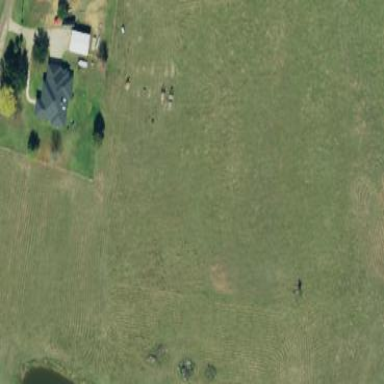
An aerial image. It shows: Pasture used as meadow.